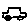
Label: car